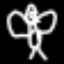
Label: angel